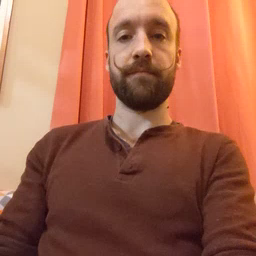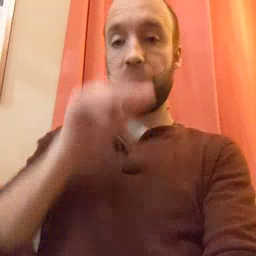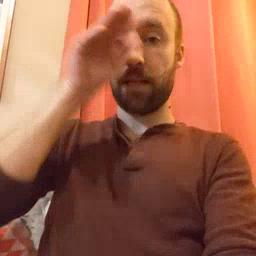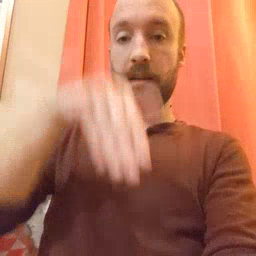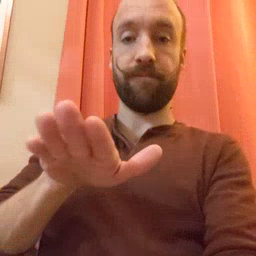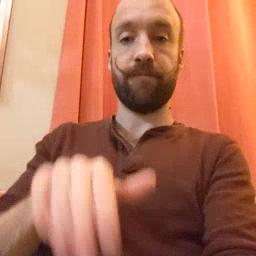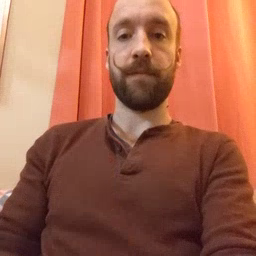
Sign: elephant